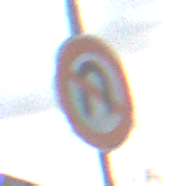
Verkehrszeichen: VerbotWenden
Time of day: SunriseSunset
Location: Outdoor (RoadRail)
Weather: PartlyCloudy
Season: NotSpecified
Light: Natural